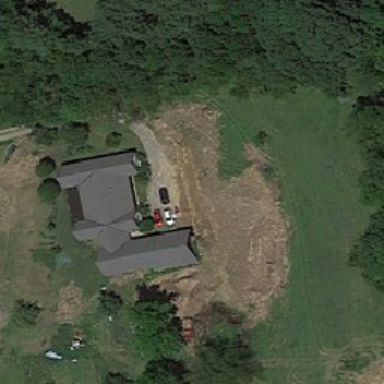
In the two grey houses next to each other three cars of different colors were parked .